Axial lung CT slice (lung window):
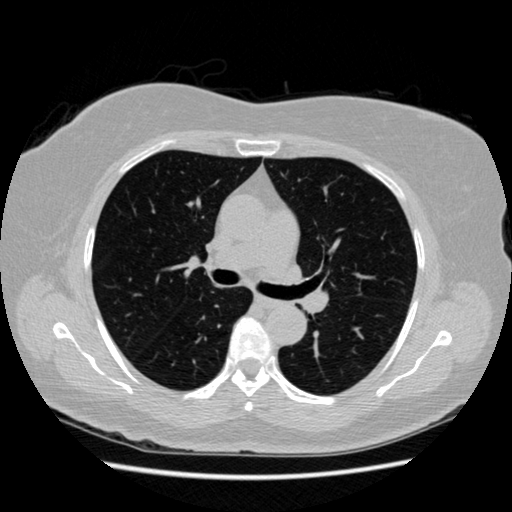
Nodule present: no